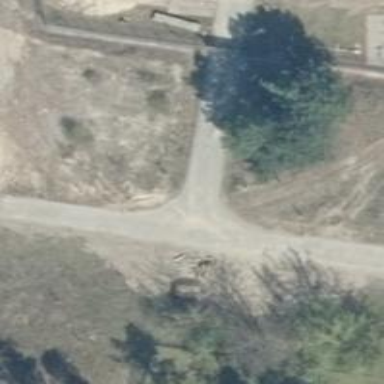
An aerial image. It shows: Unclassified road made of concrete plates.